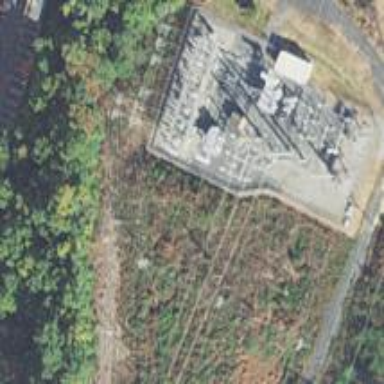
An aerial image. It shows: Power substation.